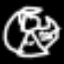
Label: angel